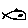
Label: fish